Question: Using React-router-component, i have set to load my home page with a component called gigist which is as folows:
'''
var React = require('react');
var AppStore =require('../../stores/app-store.js');
var GigsListItem = require('./giglistitem.js');
var StoreWatchMixin =require('../../mixins/StoreWatchMixin.js');
function getGigs()
{
return {items:AppStore.getGigs()}
}
var GigsList= React.createClass({
mixins:[new StoreWatchMixin(getGigs)],
componentWillMount:function()
{
this.setState(getGigs());
console.log(this.state);
},
componentDidMount:function()
{
this.setState(getGigs());
console.log(this.state);
},
render:function()
{
console.log("rendered view");
var liststyle={border:'1px solid black'};
/*
var items=this.state.items.map(function(item)
{
return <GigsListItem gig={item} />
}) */
return (
<div className="row" style={liststyle}>
{this.state.items}
</div>
)
}
});
module.exports=GigsList;
'''
I am making an ajax call using npm reqwest,but the problem is that the view is being rendered and setting its state to undefined before completion of ajax request.
You can see it from my console log

which clearly states that data is not being set to component state after the ajax call.
here is my store code:
'''
var AppDispatcher = require('../dispatchers/app-dispatcher');
var AppConstants = require('../constants/app-constants');
var reqwest = require('reqwest');
var merge = require('react/lib/merge');
var EventEmitter = require('events').EventEmitter;
var CHANGE_EVENT = "change";
var _gigs = [];
function getGigsList()
{
reqwest({url:'myapi',
type:'get',
success:function(resp)
{
console.log(2);
return resp.gigs;
//alert(JSON.stringify(_gigs));
}.bind(this)})
}
var _cartItems = [];
function _removeItem(index){
_cartItems[index].inCart = false;
_cartItems.splice(index, 1);
}
function _increaseItem(index){
_cartItems[index].qty++;
}
function _decreaseItem(index){
if(_cartItems[index].qty>1){
_cartItems[index].qty--;
}
else {
_removeItem(index);
}
}
function _addItem(item){
if(!item.inCart){
item['qty'] = 1;
item['inCart'] = true;
_cartItems.push(item);
}
else {
_cartItems.forEach(function(cartItem, i){
if(cartItem.id===item.id){
_increaseItem(i);
}
});
}
}
function _CartTotals()
{
var qty=0,total=0;
_cartItems.forEach(function(cartItem)
{
qty+=cartItem.qty;
total+=cartItem.cost * cartItem.qty;
});
return {'qty':qty,'total':total}
}
var AppStore = merge(EventEmitter.prototype, {
emitChange:function(){
this.emit(CHANGE_EVENT)
},
addChangeListener:function(callback){
this.on(CHANGE_EVENT, callback)
},
removeChangeListener:function(callback){
this.removeListener(CHANGE_EVENT, callback)
},
getCart:function(){
return _cartItems
},
getGigs:function(){
alert(JSON.stringify(getGigsList()));
return getGigsList();
},
getCartTotals:function()
{
return _CartTotals();
},
dispatcherIndex:AppDispatcher.register(function(payload){
var action = payload.action; // this is our action from handleViewAction
switch(action.actionType){
case AppConstants.ADD_ITEM:
_addItem(payload.action.item);
break;
case AppConstants.REMOVE_ITEM:
_removeItem(payload.action.index);
break;
case AppConstants.INCREASE_ITEM:
_increaseItem(payload.action.index);
break;
case AppConstants.DECREASE_ITEM:
_decreaseItem(payload.action.index);
break;
}
AppStore.emitChange();
return true;
})
})
module.exports = AppStore;
'''
can somebody point out where i am doing wrong.I hope i am clear.Thanks in advance
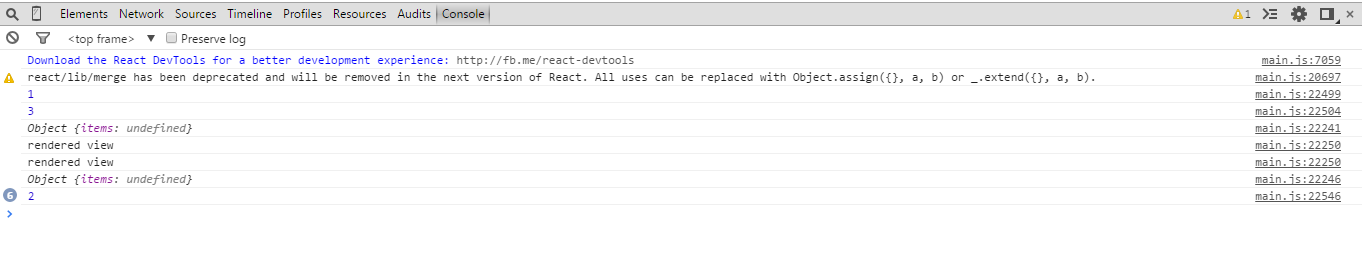
Answer: You cannot use return statements in asynchronous code, i.e, in the success callback of your ajax-call.
Instead, try to check if there are already gigs in the store, in which case you return them, and if there are no gigs in the store you do a request to get some and in the success callback you set the store state to the new data and emit a change that will tell your component to try to fetch the store state again.
'''
function getGigsList()
{
if (_gigs.length > 0) { return _gigs; } //return immediately if data exists
reqwest({url:'myapi',
type:'get',
success:function(resp)
{
console.log(2);
_.gigs = resp.gigs;
this.emit(CHANGE_EVENT);
}.bind(this)})
return _gigs; //currently an empty array. this way you don't have to check for undefined in the component, you can just iterate over it directly
}
'''